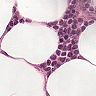
Metastatic tissue present: no